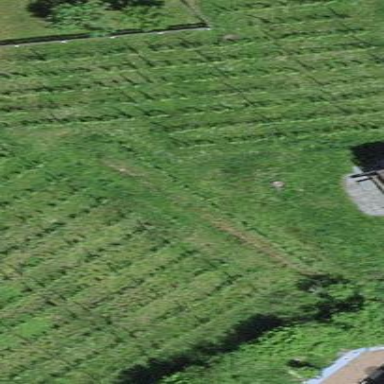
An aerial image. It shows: Vineyard growing grapes.